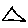
Label: triangle